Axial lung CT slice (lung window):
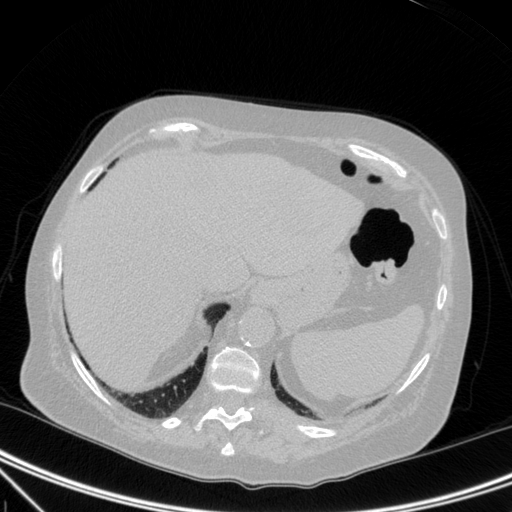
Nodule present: no